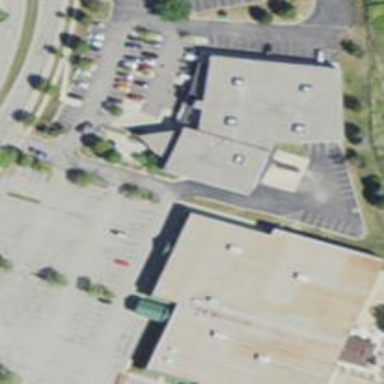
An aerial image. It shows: Building.